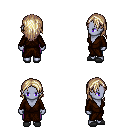
a pixel art fantasy rpg character, female body template, dark elf, purple skin, brown robe, magenta pants, white blonde long hairstyle, gray slippers, four views (front, back, left, right), 2x2 character sprite sheet, small pixel art, hard edges, no anti-aliasing